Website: walmart
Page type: added-to-cart
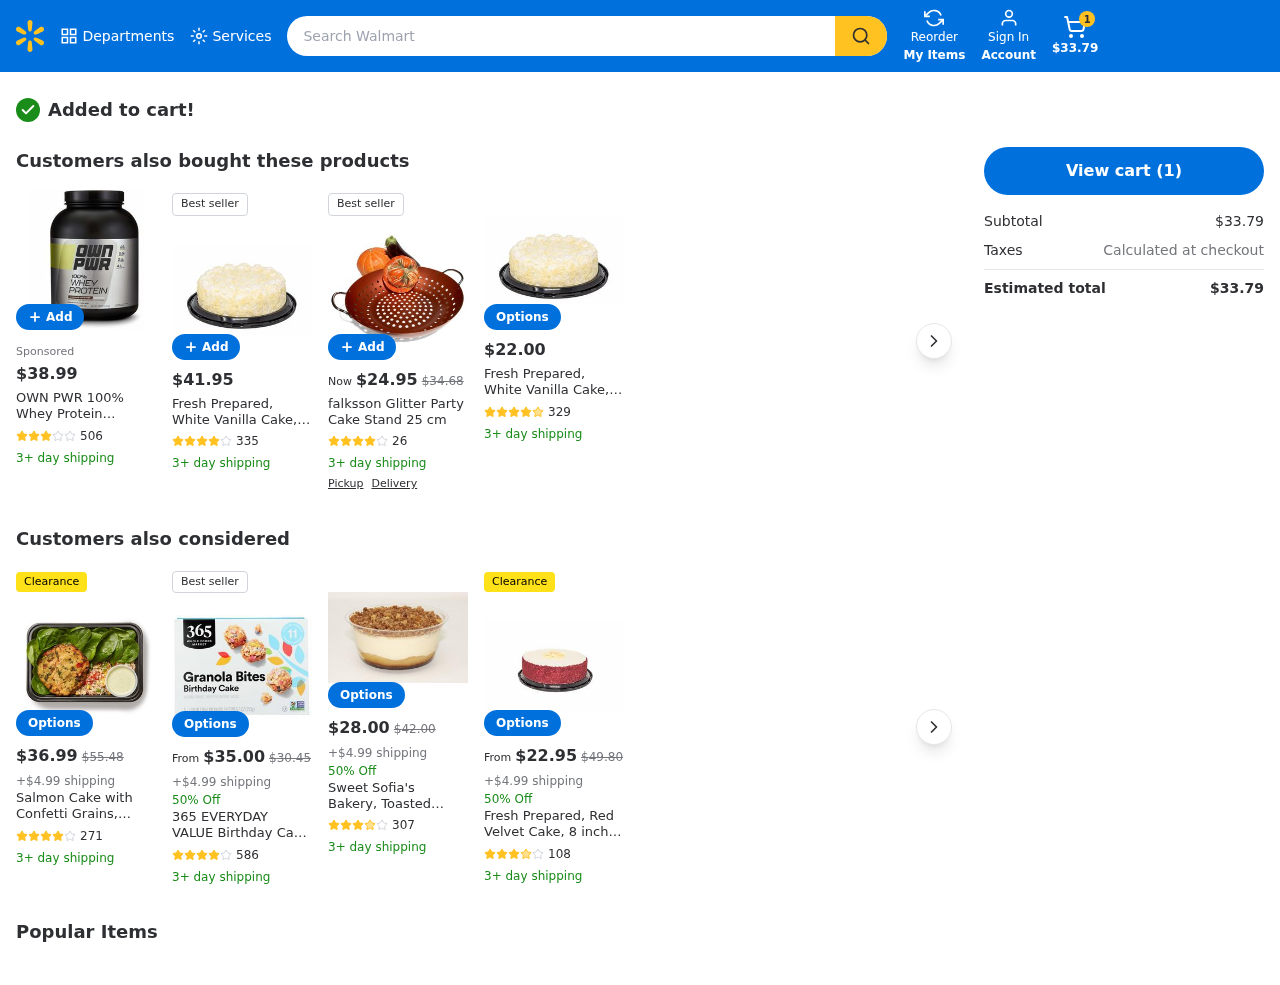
Product elements: key: PRODUCT2_NAME
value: OWN PWR 100% Whey Protein Powder, Chocolate Cake Batter, 25 G Protein with Enzymes, 5 Pound (62 Serv
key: PRODUCT2_NUM_RATINGS
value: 506
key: PRODUCT2_PRICE
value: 38.99
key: PRODUCT2_RATING
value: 3.3
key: PRODUCT3_NAME
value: Fresh Prepared, White Vanilla Cake, 6 inch Round, 20 Oz
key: PRODUCT3_NUM_RATINGS
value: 335
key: PRODUCT3_PRICE
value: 41.95
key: PRODUCT3_RATING
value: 4.4
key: PRODUCT4_NAME
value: falksson Glitter Party Cake Stand 25 cm
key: PRODUCT4_NUM_RATINGS
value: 26
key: PRODUCT4_PRICE
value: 24.95
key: PRODUCT4_RATING
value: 4.4
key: PRODUCT5_NAME
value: Fresh Prepared, White Vanilla Cake, 8 inch Round, 31 Oz
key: PRODUCT5_NUM_RATINGS
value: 329
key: PRODUCT5_PRICE
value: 22
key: PRODUCT5_RATING
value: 4.5
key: PRODUCT6_NAME
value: Salmon Cake with Confetti Grains, 12.17 oz
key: PRODUCT6_NUM_RATINGS
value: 271
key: PRODUCT6_PRICE
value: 36.99
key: PRODUCT6_RATING
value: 4.4
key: PRODUCT7_NAME
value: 365 EVERYDAY VALUE Birthday Cake Granola Balls, 5.3 OZ
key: PRODUCT7_NUM_RATINGS
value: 586
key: PRODUCT7_PRICE
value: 35
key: PRODUCT7_RATING
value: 4.2
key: PRODUCT8_NAME
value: Sweet Sofia's Bakery, Toasted Almond Cream Cake, Single Serving, 3.5 oz
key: PRODUCT8_NUM_RATINGS
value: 307
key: PRODUCT8_PRICE
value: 28
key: PRODUCT8_RATING
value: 3.9
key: PRODUCT9_NAME
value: Fresh Prepared, Red Velvet Cake, 8 inch Round, 31 Oz
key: PRODUCT9_NUM_RATINGS
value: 108
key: PRODUCT9_PRICE
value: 22.95
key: PRODUCT9_RATING
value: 3.5
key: PRODUCT4_ORIGINAL_PRICE
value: $34.68
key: PRODUCT6_ORIGINAL_PRICE
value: $55.48
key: PRODUCT7_ORIGINAL_PRICE
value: $30.45
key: PRODUCT8_ORIGINAL_PRICE
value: $42.00
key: PRODUCT9_ORIGINAL_PRICE
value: $49.80
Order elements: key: ORDER_NUM_ITEMS
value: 1
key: ORDER_SUBTOTAL
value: $33.79
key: ORDER_TOTAL
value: $33.79
Search elements: key: HEADER_SEARCH
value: Search Walmart